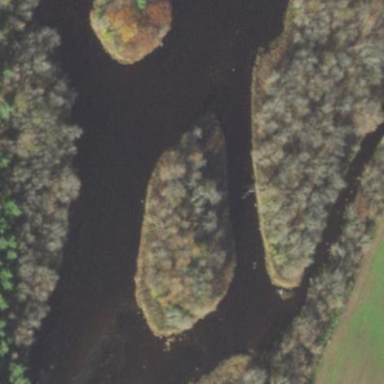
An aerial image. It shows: Islet covered with woodland.